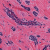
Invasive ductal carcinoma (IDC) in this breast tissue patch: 1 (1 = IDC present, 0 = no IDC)